【题型】填空题　【知识点】函数　【难度】easy
如图，这是某生物实验小组根据检测到的温室中二氧化碳的含量所绘制的图像. 其中横坐标$x$表示时间，纵坐标$y$表示二氧化碳的含量，则$y$\_\_\_\_（填“是”或“不是”）$x$的函数.

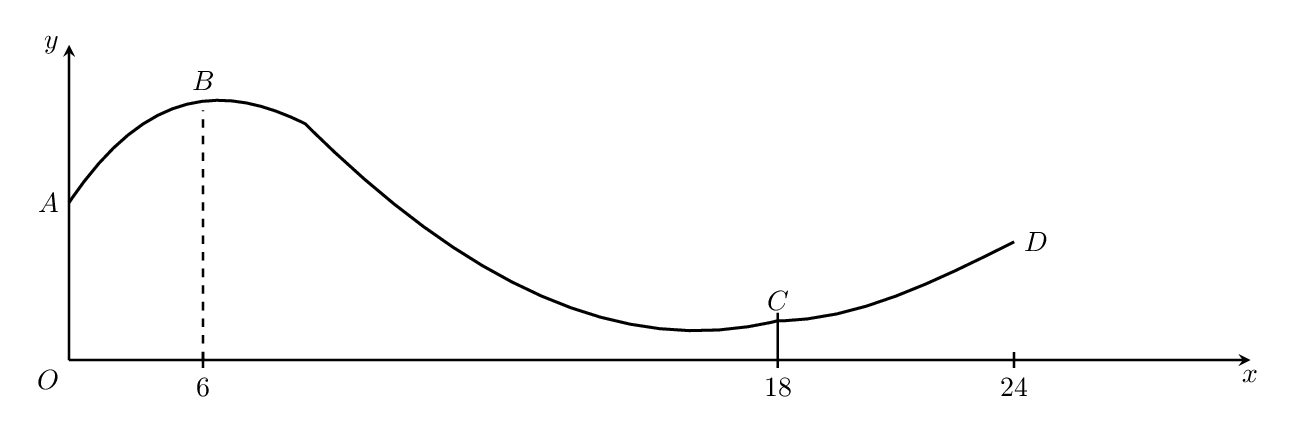
【解答】
\noindent \textbf{【答案】}是\\[6pt]
\noindent \textbf{【分析】}本题考查了函数的定义，熟悉定义是解题的关键. 根据函数的定义判断即可.\\[6pt]
\noindent \textbf{【详解】}解：$\because$ 两个变量$x$和$y$，变量$y$随$x$的变化而变化，\\[6pt]
\noindent 且对于每一个$x$，$y$都有唯一值与之对应，\\[6pt]
\noindent $\therefore y$是$x$的函数.\\[6pt]
\noindent 故答案为：是.